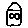
Label: house